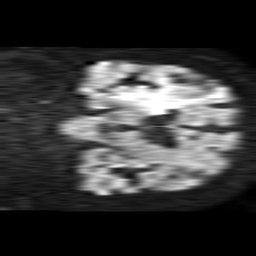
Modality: TRACE
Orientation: coronal
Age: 73
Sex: male
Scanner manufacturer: philips
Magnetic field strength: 1.5 T
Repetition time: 4.6 s
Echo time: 0.08631 s